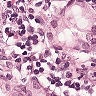
Metastatic tissue present: yes